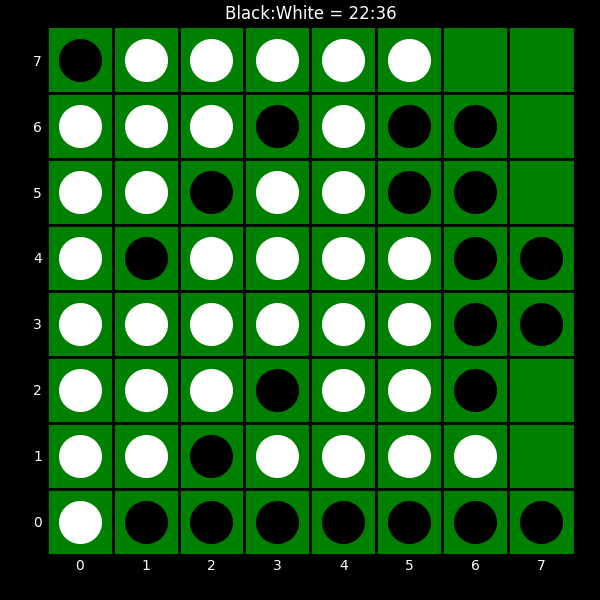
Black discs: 22
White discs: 36